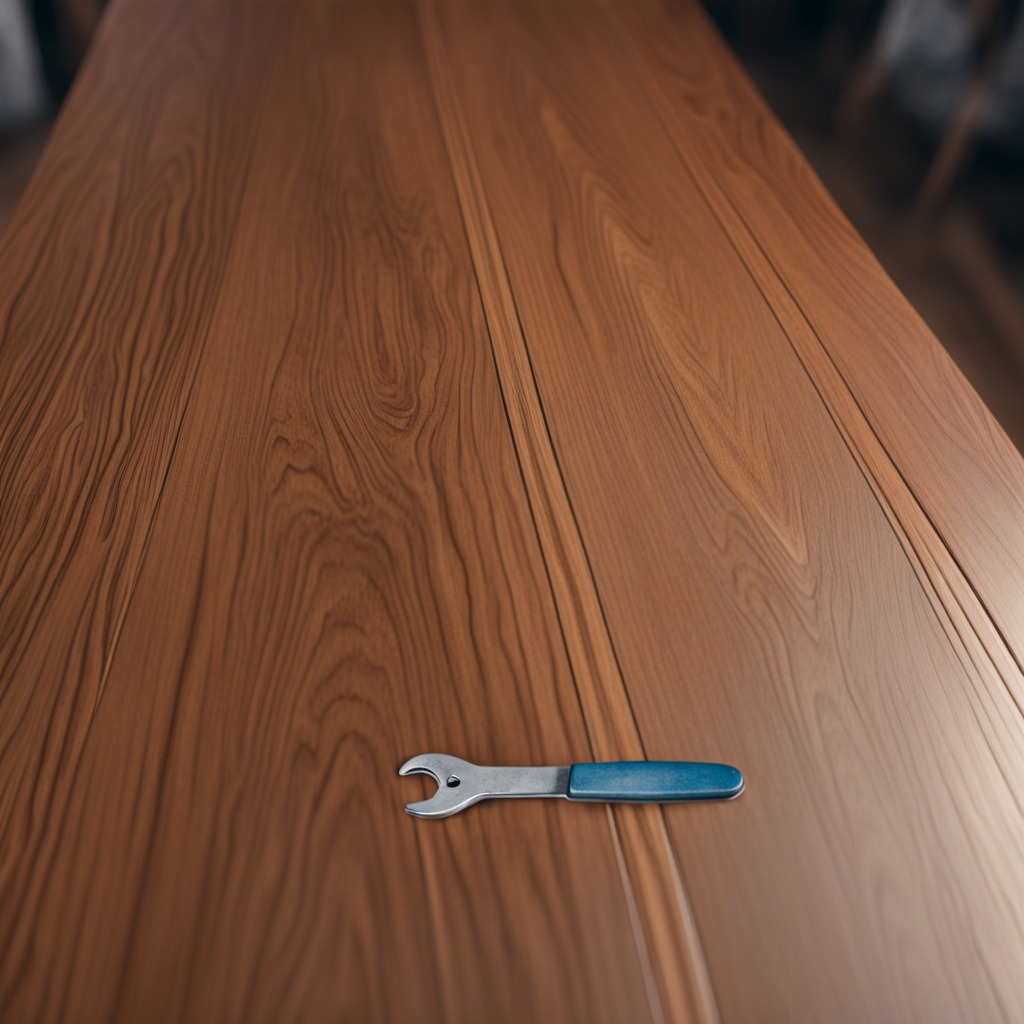
A wrench is lying on a wooden table in a carpentry studio.